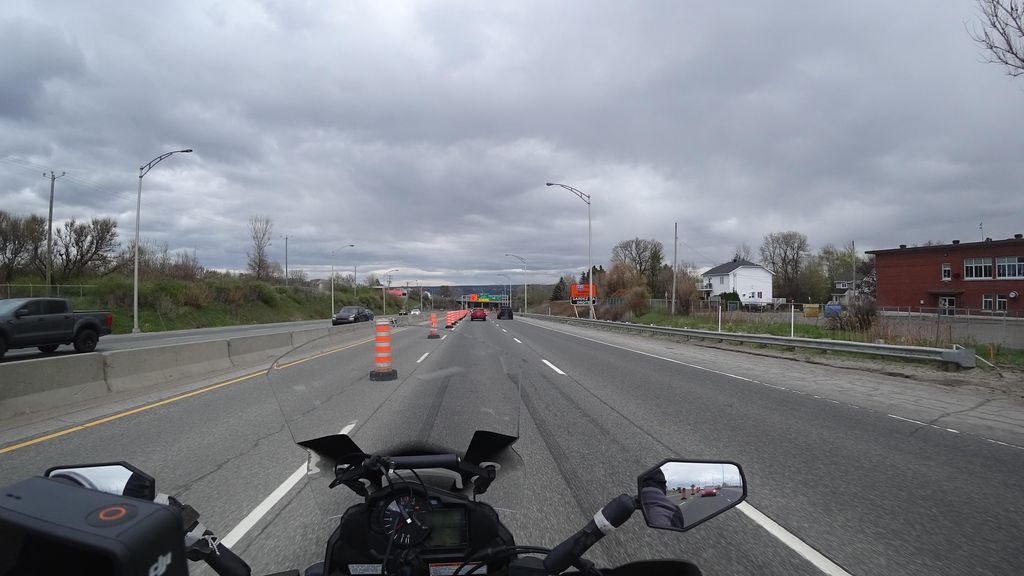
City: quebec_city